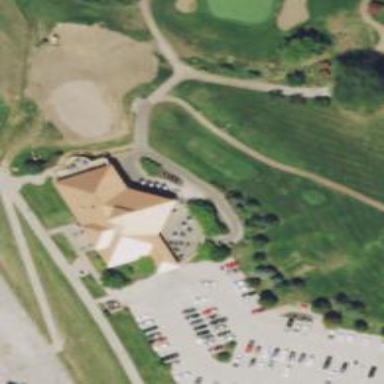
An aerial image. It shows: Well-maintained path designated for golf carts.